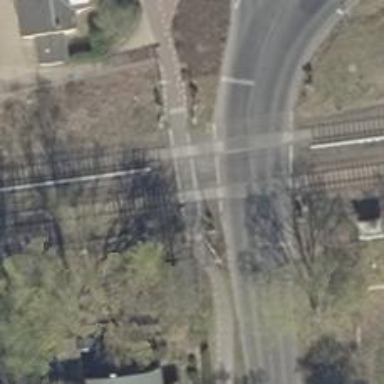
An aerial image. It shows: Railway crossing with full barriers.